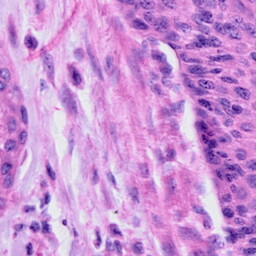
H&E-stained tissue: Cervix